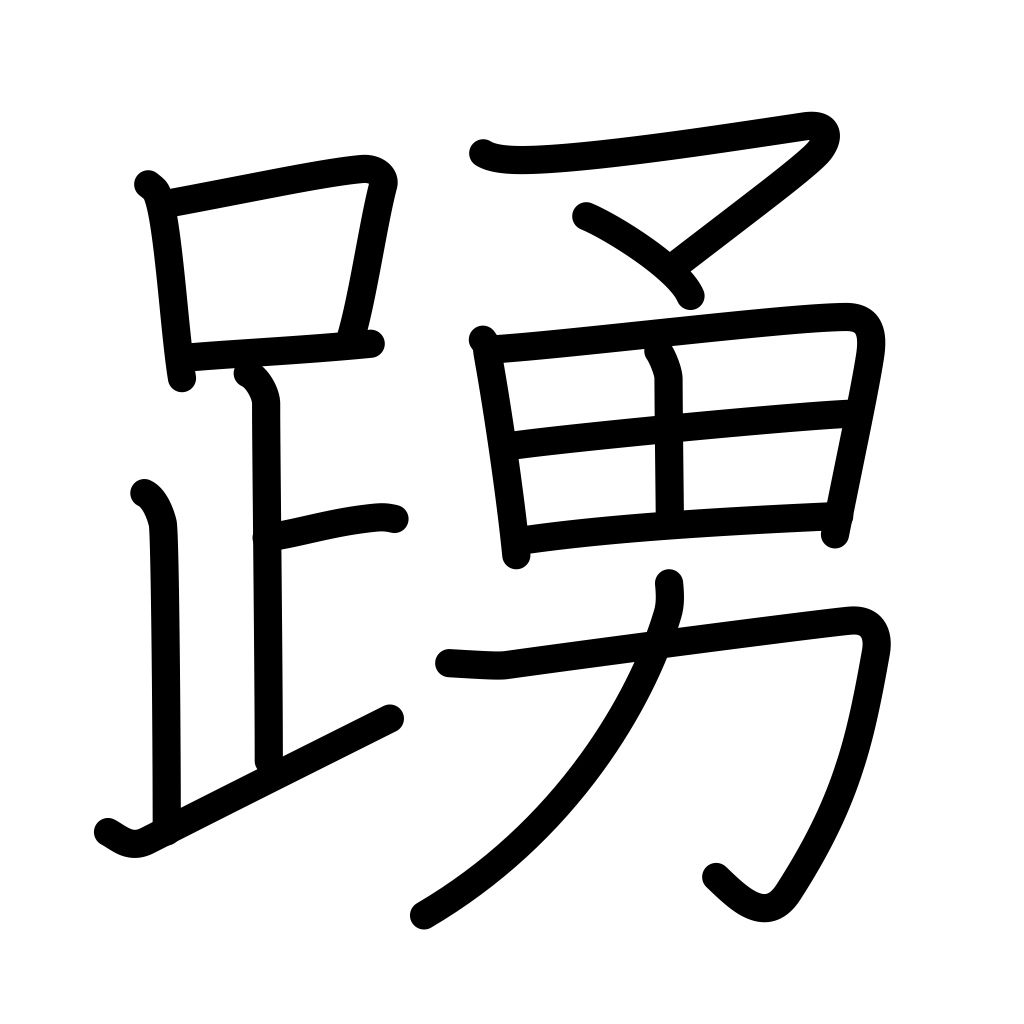
Meaning: jump, dance, leap, skip